Field crop: tomato
Growth stage: 1
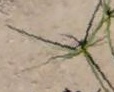
Species: cyperus